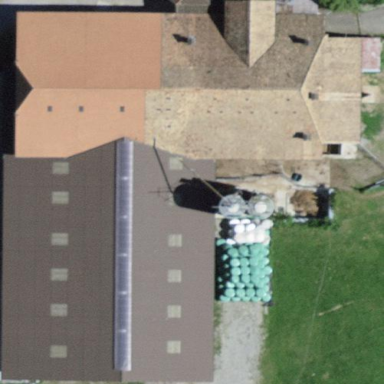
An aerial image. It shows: Barn.